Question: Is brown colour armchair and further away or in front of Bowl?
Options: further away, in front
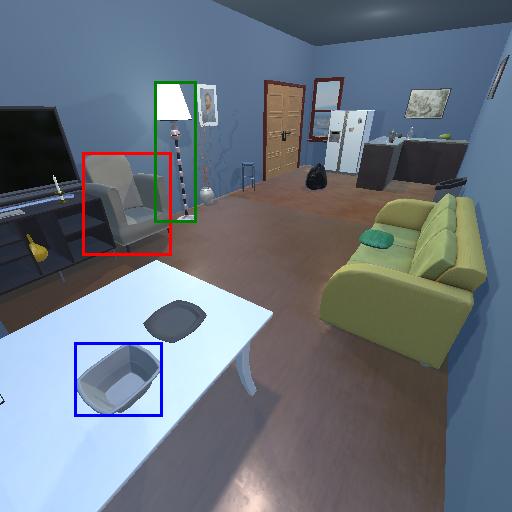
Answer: further away